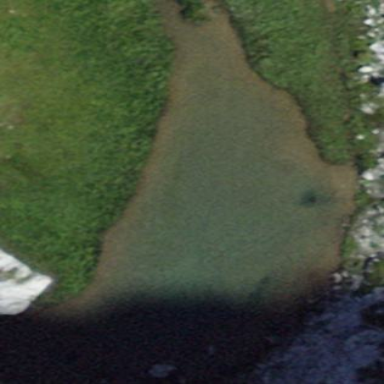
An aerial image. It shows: Lake with natural water.